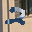
Label: 2